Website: home-depot
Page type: payment
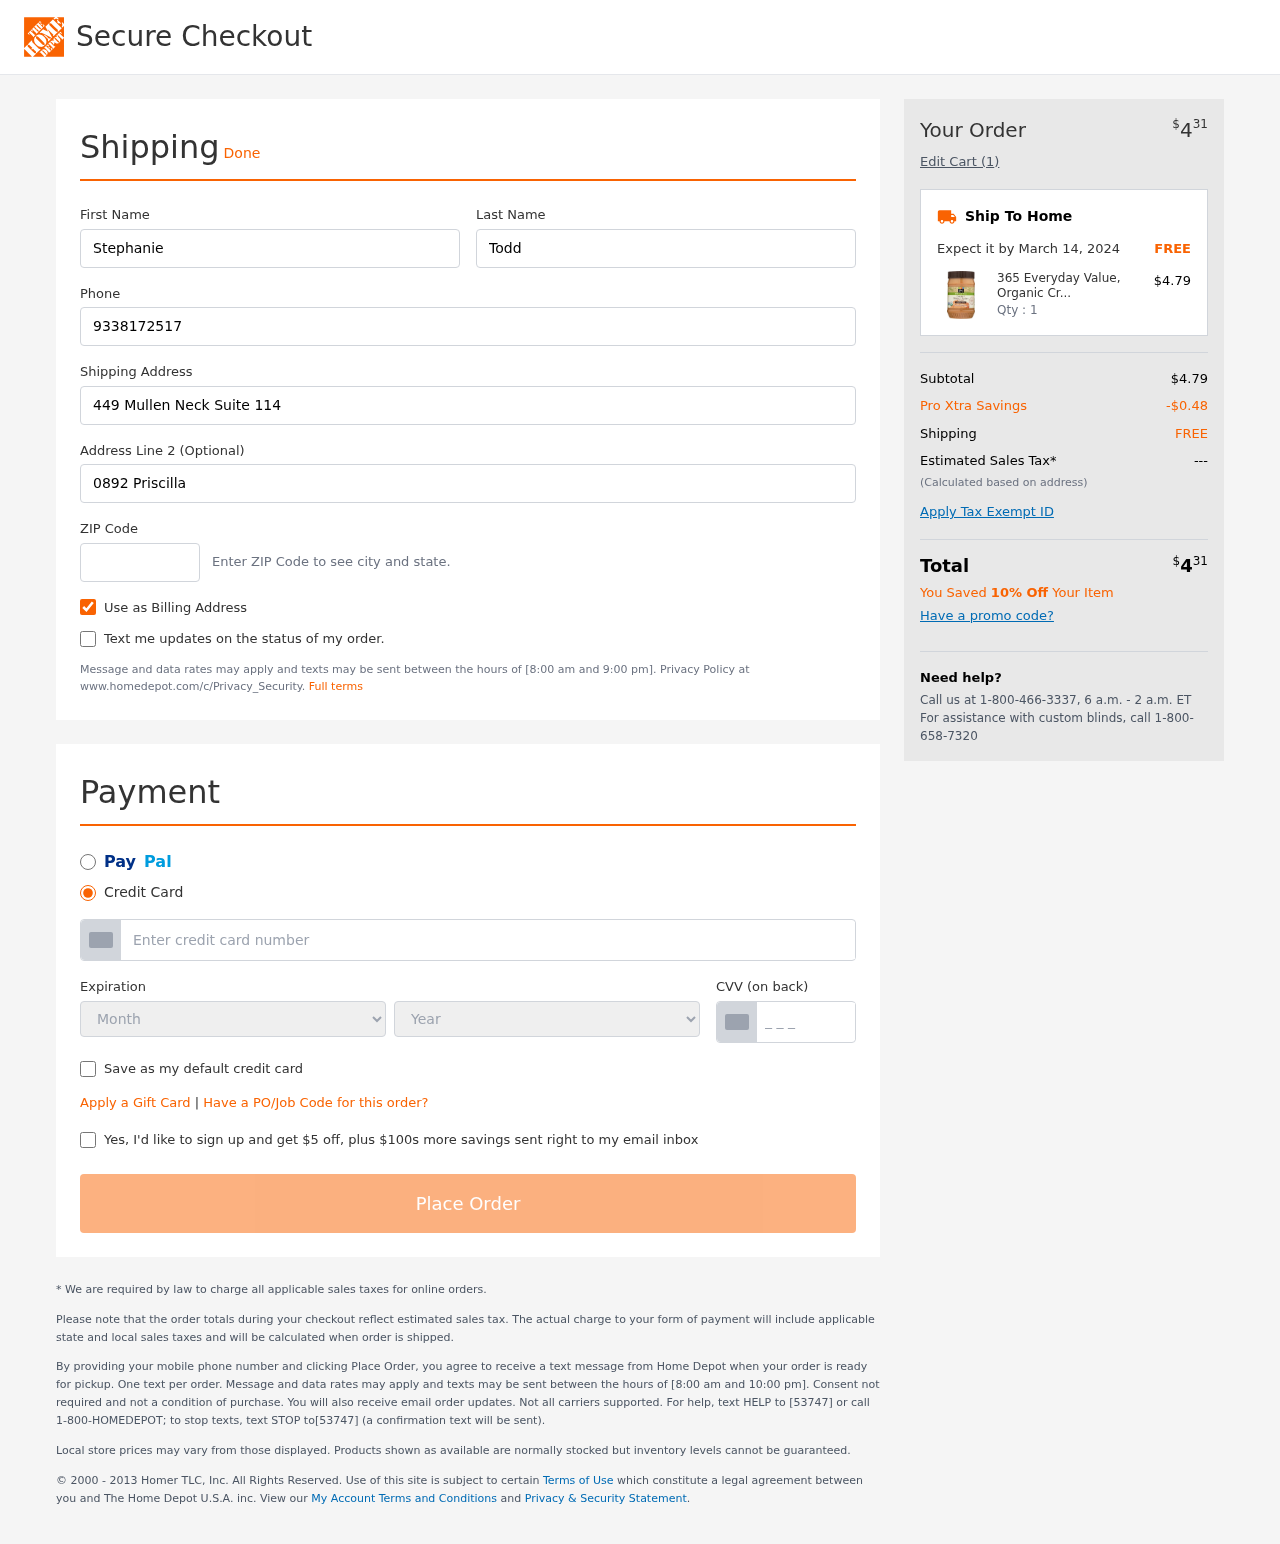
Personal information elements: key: PII_CARD_CVV
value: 0898
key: PII_CARD_EXPIRY_MONTH
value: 03
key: PII_CARD_EXPIRY_YEAR
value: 28
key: PII_CARD_NUMBER
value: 3440 7054 9961 215
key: PII_FIRSTNAME
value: Stephanie
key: PII_LASTNAME
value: Todd
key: PII_PHONE
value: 9338172517
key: PII_POSTCODE
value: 97653
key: PII_STREET
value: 449 Mullen Neck Suite 114
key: PII_STREET2
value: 0892 Priscilla Crossroad
Product elements: key: PRODUCT1_NAME
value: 365 Everyday Value, Organic Creamy Peanut Butter, Unsweetened, 16 oz
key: PRODUCT1_PRICE
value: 4.79
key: PRODUCT1_QUANTITY
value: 1
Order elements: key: ORDER_TOTAL
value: $431
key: ORDER_NUM_ITEMS
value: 1
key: ORDER_DELIVERY_DATE
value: March 14, 2024
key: ORDER_SUBTOTAL
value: $4.79
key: ORDER_DISCOUNT
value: -$0.48
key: ORDER_SHIPPING_COST
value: FREE